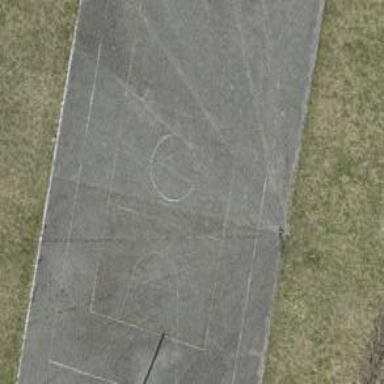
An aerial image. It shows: Basketball court on pitch.